Interaction volume radius: 5 \u00c5
Interaction volume height: 15 \u00c5
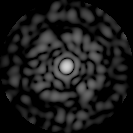
Disorder parameter: 0.7744